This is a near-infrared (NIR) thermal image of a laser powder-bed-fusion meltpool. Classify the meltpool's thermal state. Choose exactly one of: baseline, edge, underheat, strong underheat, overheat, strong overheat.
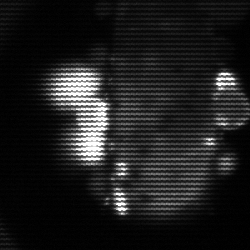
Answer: strong underheat